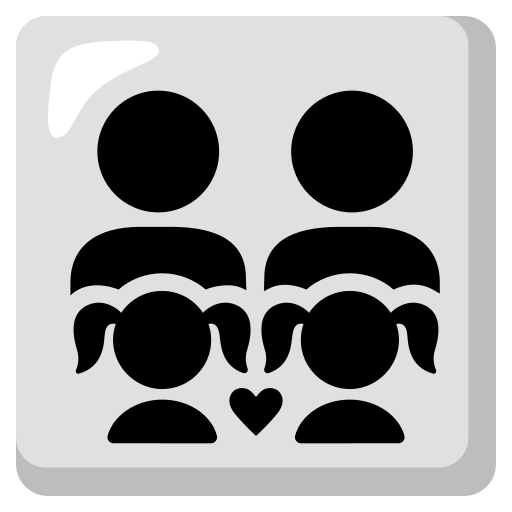
Emoji: 👨‍👨‍👧‍👧